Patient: sex M, age 57
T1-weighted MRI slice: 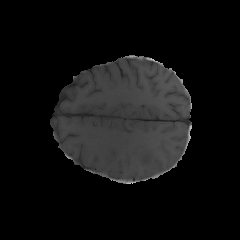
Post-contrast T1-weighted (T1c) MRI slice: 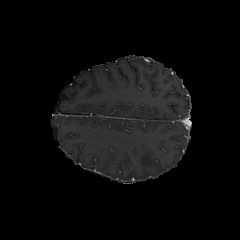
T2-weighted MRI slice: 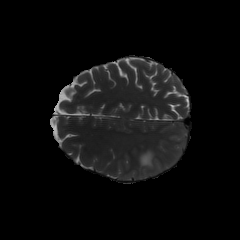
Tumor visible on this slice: yes
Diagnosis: Glioblastoma, IDH-wildtype
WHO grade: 4